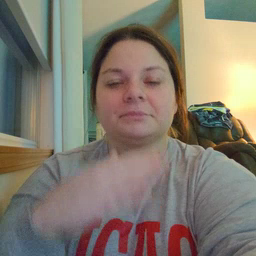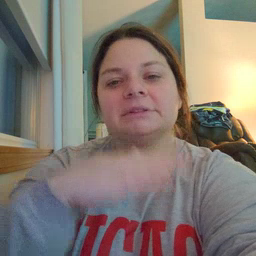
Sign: table